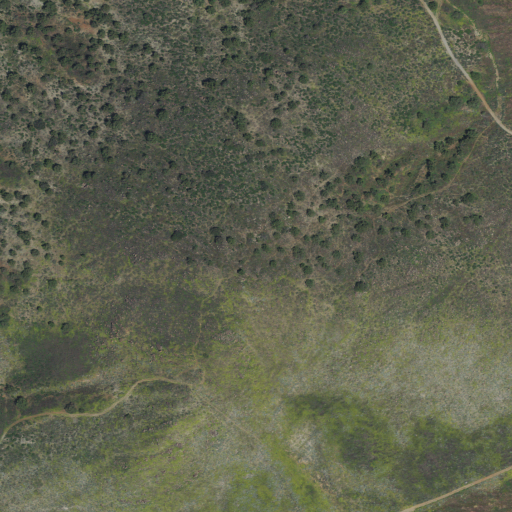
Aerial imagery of mountain in California named Gavilan Peak containing shrub and grassland